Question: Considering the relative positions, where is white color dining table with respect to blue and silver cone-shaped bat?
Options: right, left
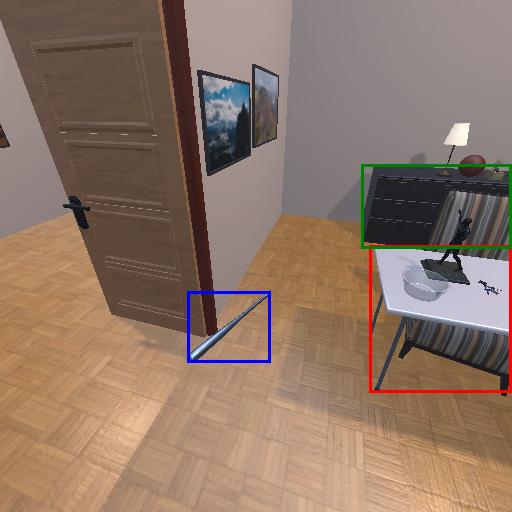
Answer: right